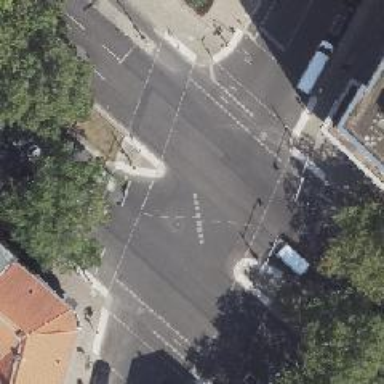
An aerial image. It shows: Footway located on traffic island.